Interaction volume radius: 10 \u00c5
Interaction volume height: 10 \u00c5
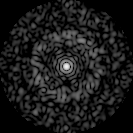
Disorder parameter: 0.8436